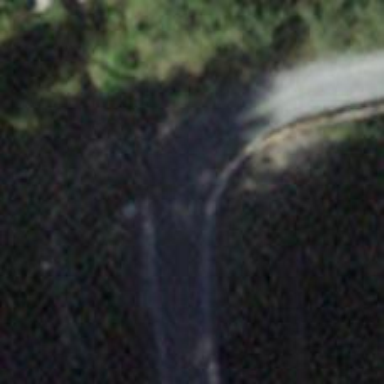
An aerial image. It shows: Footway with gravel surface.